Field crop: maize
Growth stage: 1
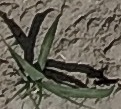
Species: sorghum